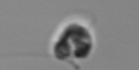
Label: flagellate